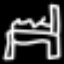
Label: bed